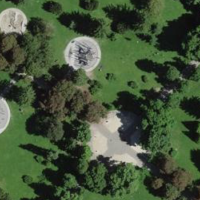
EUNIS habitat code: 53
Species observed at this site:
Agrotis ipsilon
Nomophila noctuella